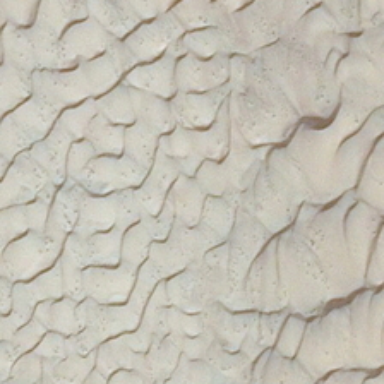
Many ripples like fish scales are in a piece of yellow desert .